Question: I have been seeing this issue and resolving it by manually creating UINavigationController in the code. Could someone please tell me when I add Navigation Bar from XIB's Attribute Inspector -> Set Top bar to Black Navigation bar, it gets displayed in the XIB but when I run the program, it doesn't appear! I noticed that self.NavigationController was coming nil so I added UINavigationController in my XIB and assign NIB but still it's nil! What's wrong with this? Do I need any additional settings?
[EDIT1]
I tried adding it like below and it works but I want parent class to forward rotation and appearance events to child controller automatically. If I do following it won't send them because I am adding nvc as child and not marketsListViewController. So I thought I have to subclass UINavigationController. See EDIT2.
'''
self.marketsListViewController = [[MarketsListViewController alloc] initWithNibName:@"MarketsListViewController" bundle:nil];
UINavigationController *nvc = [[UINavigationController alloc] initWithRootViewController:self.marketsListViewController];
nvc.navigationBar.barStyle = UIBarStyleBlack;
[self.marketsListView addSubview:nvc.view];
[self addChildViewController:nvc];
[nvc didMoveToParentViewController:self];
'''
[EDIT2]
I have subclassed marketsListViewController to UINavigationController and thought following will work but it doesn't. It just displays navigation bar, UITableView doesn't get displayed!
'''
self.marketsListViewController = [[MarketsListViewController alloc] initWithNibName:@"MarketsListViewController" bundle:nil];
self.marketsListViewController.navigationBar.barStyle = UIBarStyleBlack;
[self.marketsListView addSubview:self.marketsListViewController.view];
[self addChildViewController:self.marketsListViewController];
[self.marketsListViewController didMoveToParentViewController:self];
'''
[EDIT3]
I was wrong in Edit1 that children controller won't get rotation events when I add child as navigation controller's root controller. Parent still sends all the events automatically and that's what I want! :)

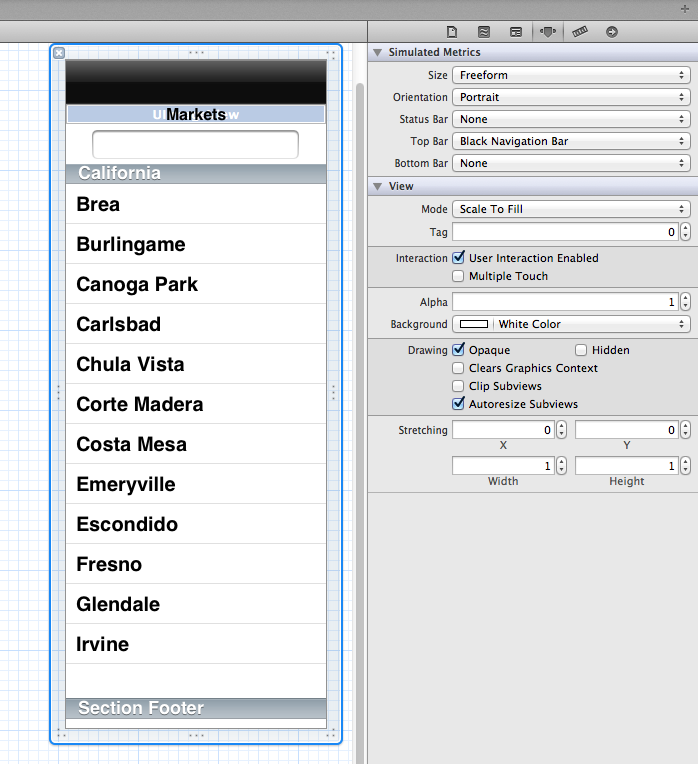
Answer: > Could someone please tell me when I add Navigation Bar from XIB's
Attribute Inspector -> Set Top bar to Black Navigation bar, it gets
displayed in the XIB but when I run the program, it doesn't appear!
What you see in you .xib file is just there to help you get your layout right and get a good idea of what it'll look like. When you have an app that uses a navigation bar, the bar is almost always managed by a navigation view controller ('UINavigationController'). The view controllers that the navigation controller hosts don't worry about the nav bar -- their view hierarchies go in the space beneath the bar.
So, the way to get a navigation bar in your app is almost certainly to use a navigation controller. If you only have one view controller, make that that the navigation controller's root view controller (note: the root view controller of the will be the navigation view controller). You can change the appearance of the bar from your view controller by setting the navigation bar's style:
'''
self.navigationController.navigationBar.barStyle = UIBarStyleBlack;
'''
In the code you posted, you're just creating a new navigation controller, but not doing anything with it. I alluded above the the fact that (in most cases) the navigation controller should be the window's root view controller. It's fine to create your navigation controller in code, but you'll usually do it in the app delegate, and once you create it you'll set it as the window's root view controller. Here's an example borrowed from a project made fresh from Xcode's master/detail template (sans storyboards):
'''
- (BOOL)application:(UIApplication *)application didFinishLaunchingWithOptions:(NSDictionary *)launchOptions
{
self.window = [[UIWindow alloc] initWithFrame:[[UIScreen mainScreen] bounds]];
// Override point for customization after application launch.
MasterViewController *masterViewController = [[MasterViewController alloc] initWithNibName:@"MMMasterViewController" bundle:nil];
self.navigationController = [[UINavigationController alloc] initWithRootViewController:masterViewController];
self.window.rootViewController = self.navigationController;
[self.window makeKeyAndVisible];
return YES;
}
'''
Note that after creating the window and the navigation controller, the code sets the nav controller as the window's root view controller.